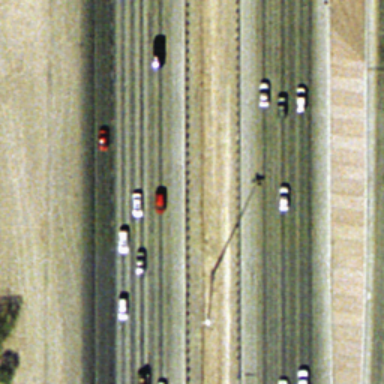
There are two straight freeways closed together .